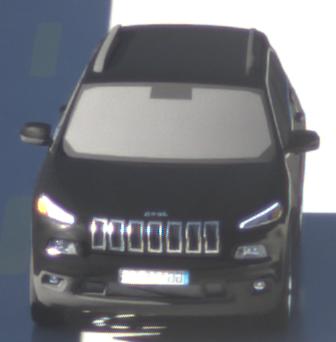
Make: Jeep
Model: Cherokee 3.2 V6 Pentastar
Detailed model: Cherokee (KL)
Model produced from: 2014/07
Model produced until: 2015/07
Doors: 5
Color: black
Road condition: wet road
Daytime: morning or afternoon
Contrast: high contrast